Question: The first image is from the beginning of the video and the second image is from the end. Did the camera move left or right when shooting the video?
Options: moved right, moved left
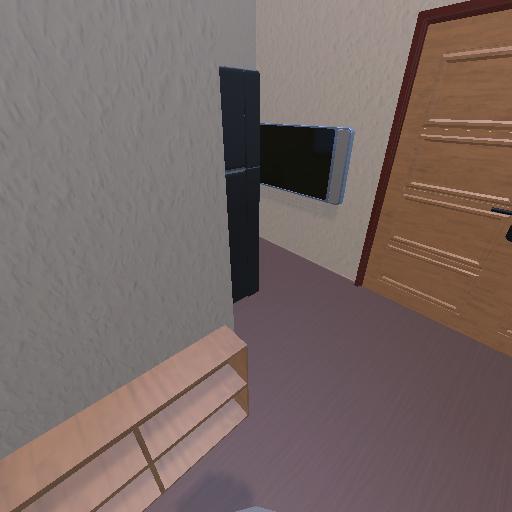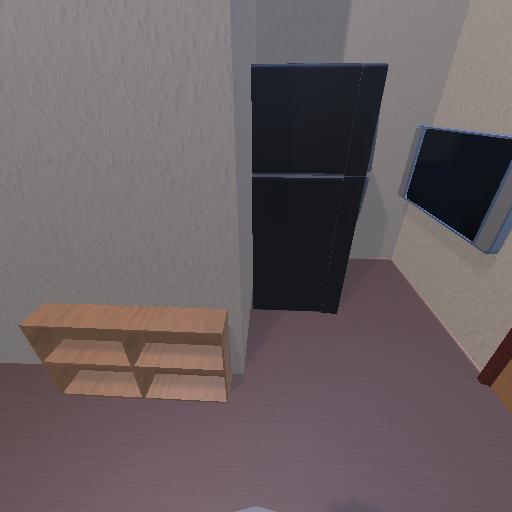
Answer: moved right